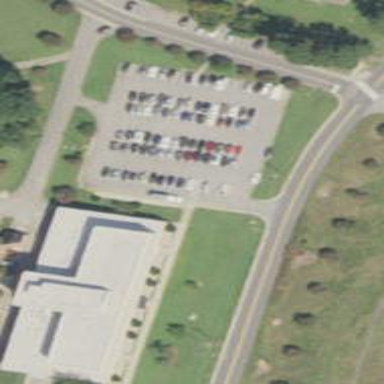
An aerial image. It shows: Hospital building providing healthcare services.